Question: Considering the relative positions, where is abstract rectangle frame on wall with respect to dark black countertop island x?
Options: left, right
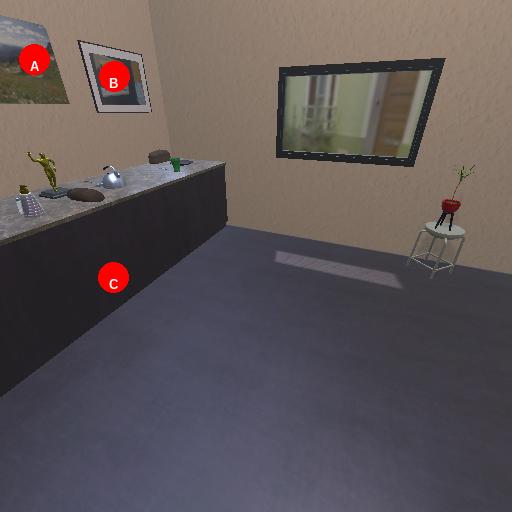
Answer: left